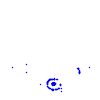
Particle: electron